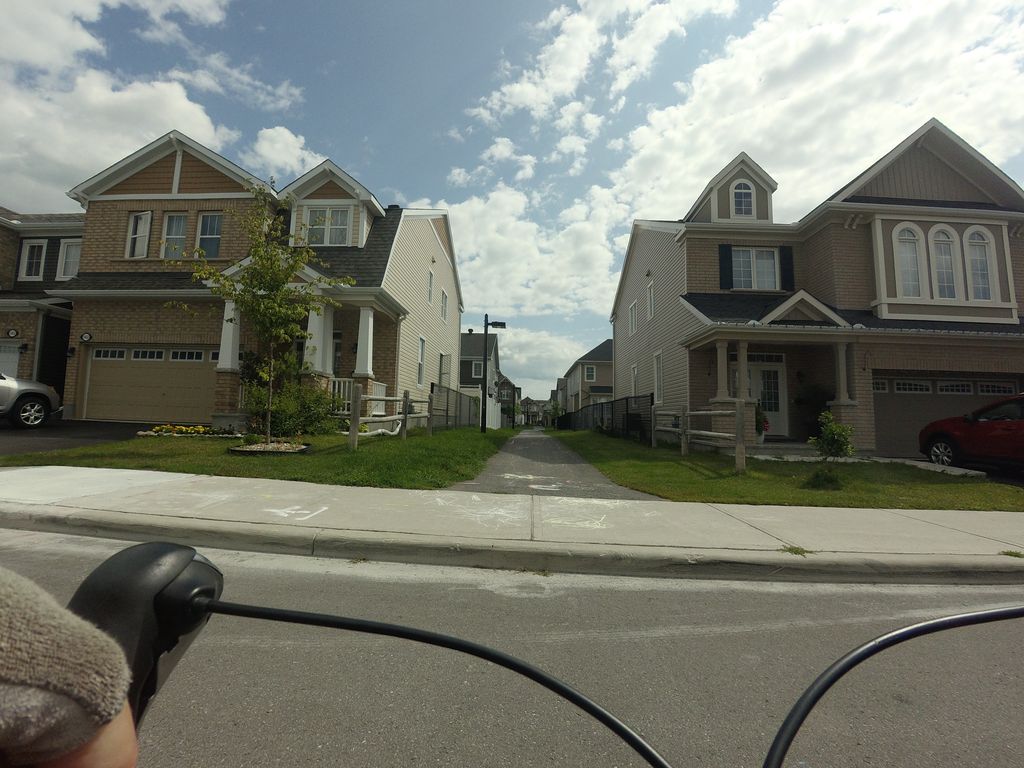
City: ottawa-gatineau